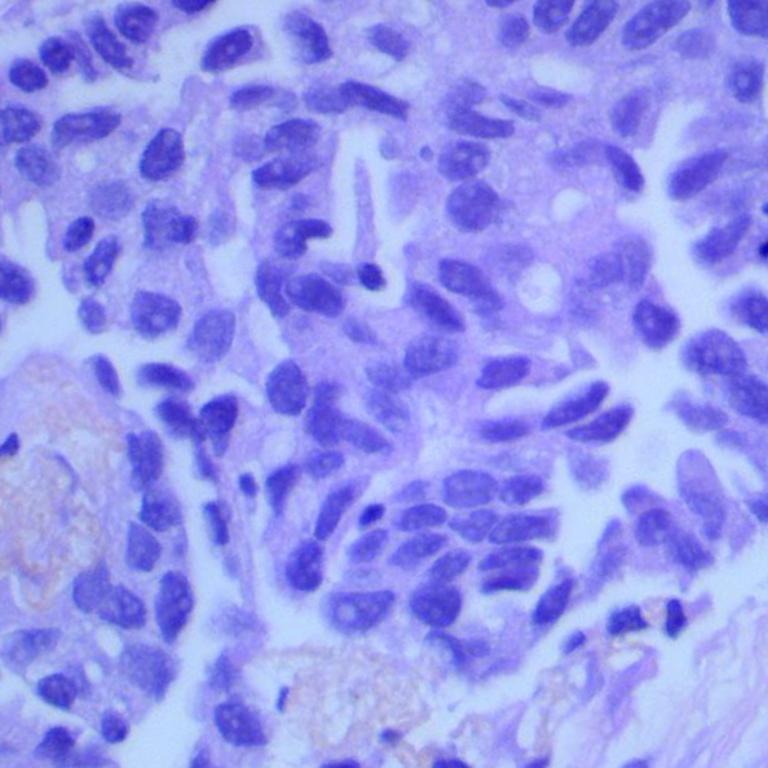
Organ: lung
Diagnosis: adenocarcinomas